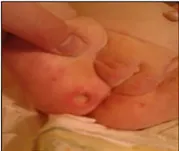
Persistent severe skin ulcers at 2 months of age.
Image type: medical_photograph (other_medical_photograph)